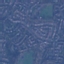
Land use / land cover class: Residential